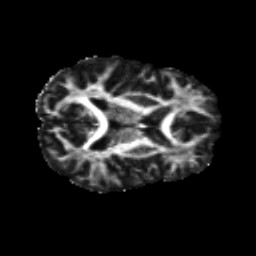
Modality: FA
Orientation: axial
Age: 29
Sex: male
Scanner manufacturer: siemens
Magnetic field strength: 3 T
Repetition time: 8.8 s
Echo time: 0.085 s